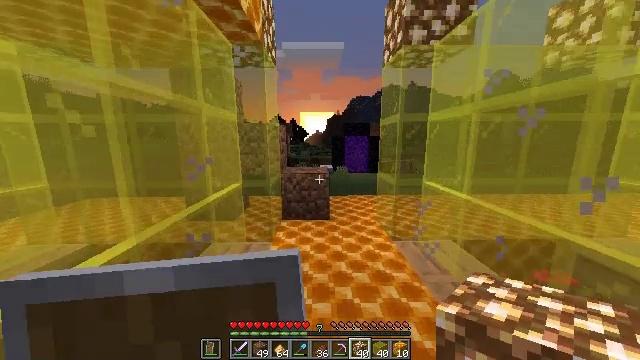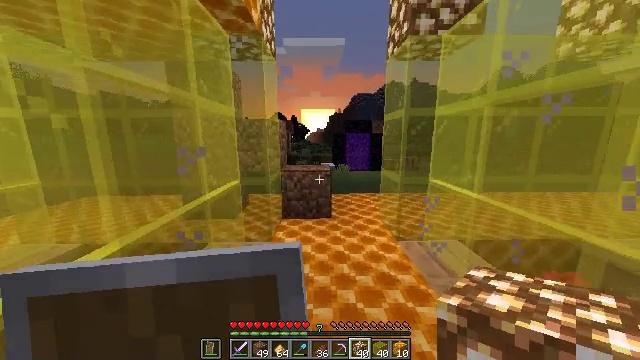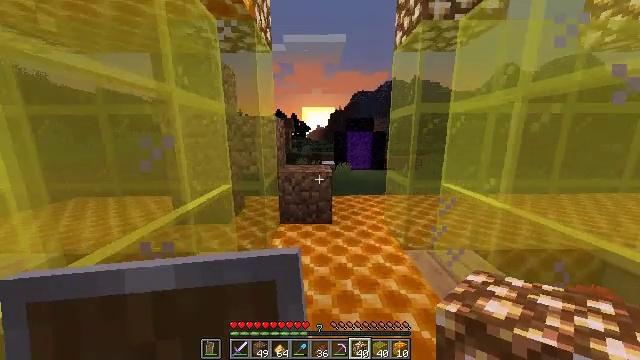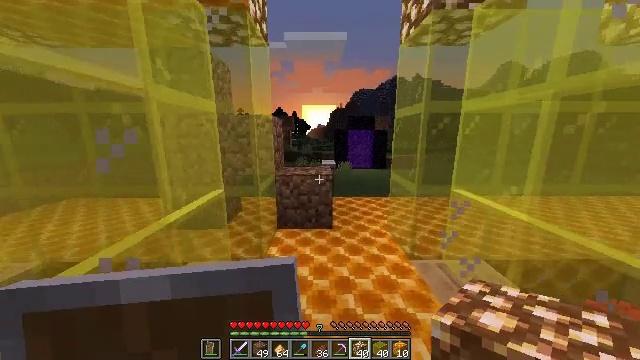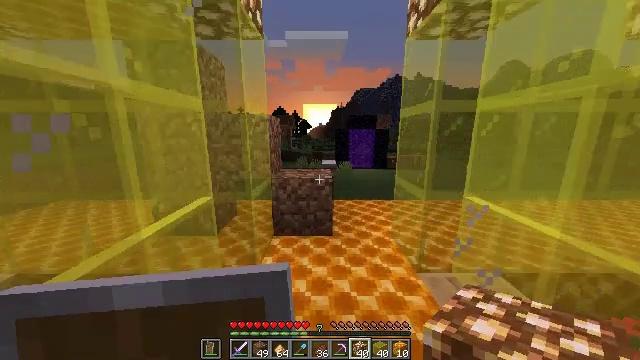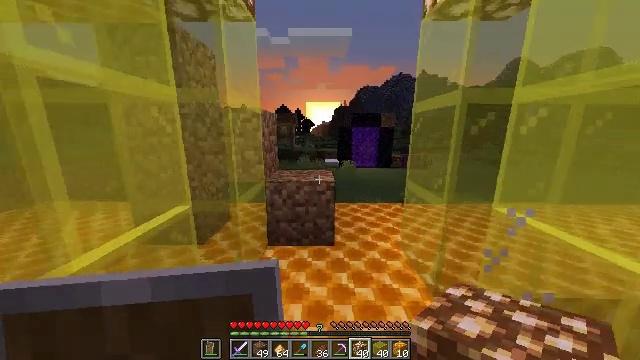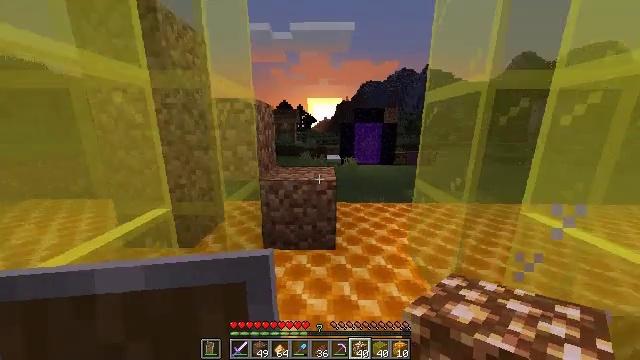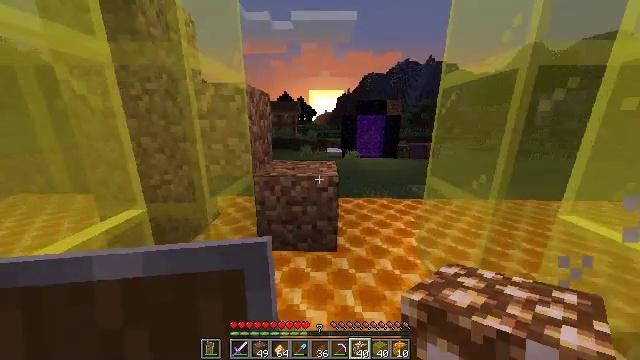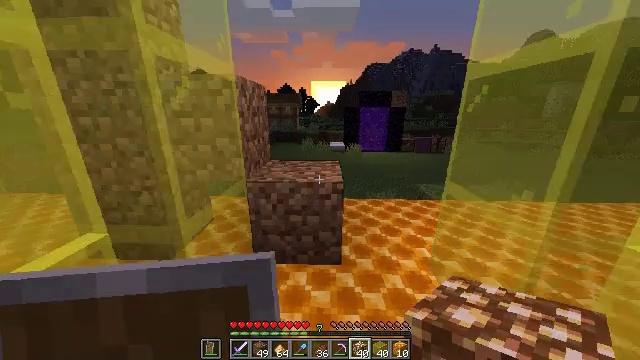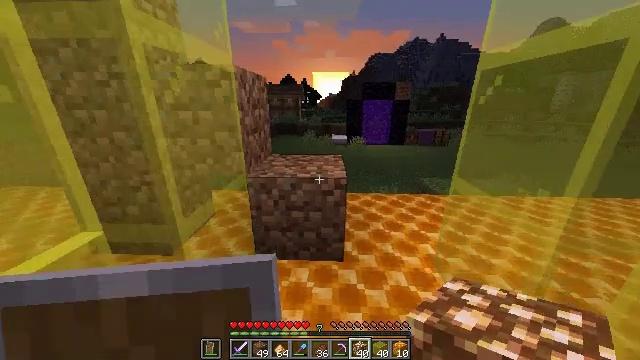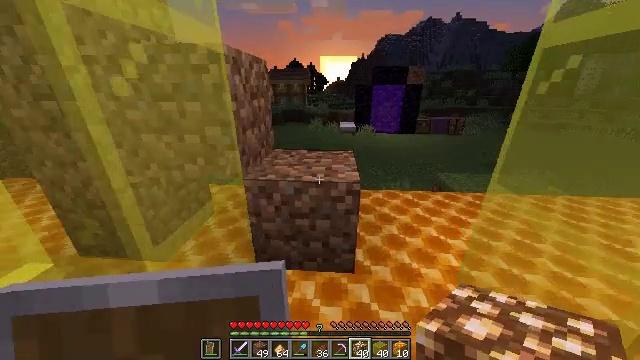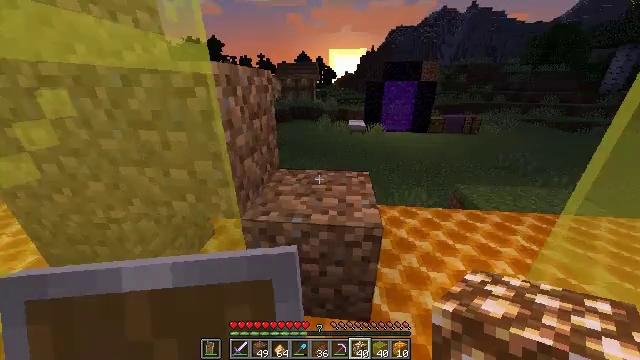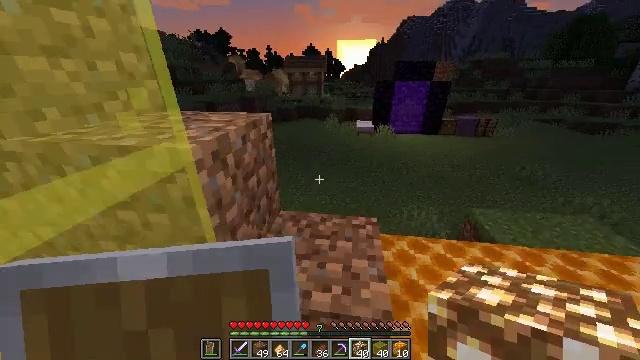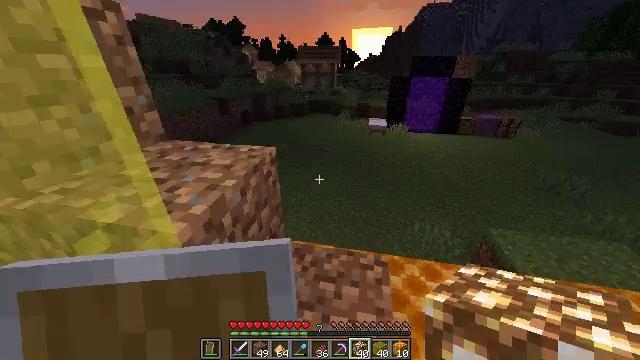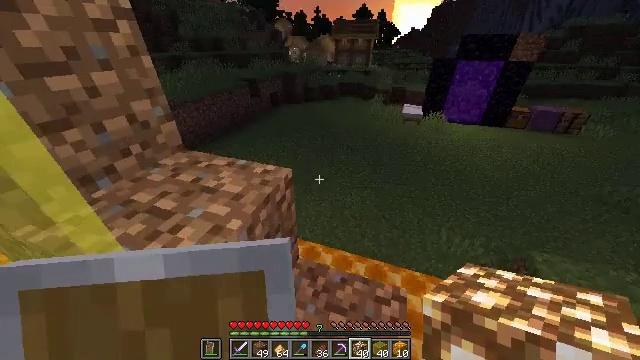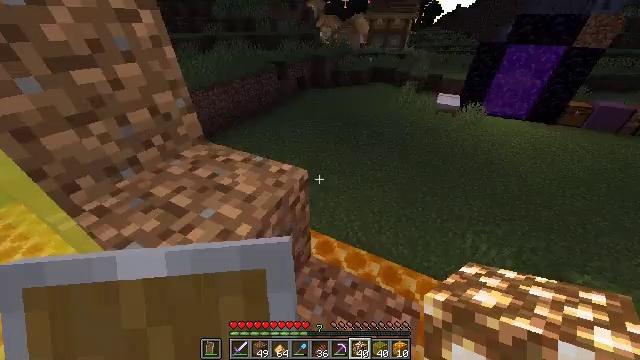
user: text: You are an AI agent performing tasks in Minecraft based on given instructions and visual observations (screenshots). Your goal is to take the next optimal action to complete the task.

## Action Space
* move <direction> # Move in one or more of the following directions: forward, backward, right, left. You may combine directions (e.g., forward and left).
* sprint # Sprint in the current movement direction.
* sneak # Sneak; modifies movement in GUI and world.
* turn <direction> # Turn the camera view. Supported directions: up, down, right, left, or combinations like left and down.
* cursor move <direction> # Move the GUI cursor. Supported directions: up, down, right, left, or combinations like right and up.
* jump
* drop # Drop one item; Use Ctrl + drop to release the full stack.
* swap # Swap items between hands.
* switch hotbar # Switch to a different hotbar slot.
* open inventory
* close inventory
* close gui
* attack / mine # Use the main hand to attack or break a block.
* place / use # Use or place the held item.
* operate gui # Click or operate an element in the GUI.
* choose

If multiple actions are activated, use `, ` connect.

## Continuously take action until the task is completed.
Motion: motion action
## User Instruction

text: Destroy the glowstone to harvest components.
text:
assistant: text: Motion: move forward
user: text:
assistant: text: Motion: move forward
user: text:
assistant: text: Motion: move forward
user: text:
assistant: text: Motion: move forward
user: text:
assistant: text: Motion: move forward
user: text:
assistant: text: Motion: move forward, turn down
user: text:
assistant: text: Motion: move forward, turn down
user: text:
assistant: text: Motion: move forward, turn down
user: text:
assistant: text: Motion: move forward, turn down
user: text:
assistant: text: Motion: move forward, turn left and down
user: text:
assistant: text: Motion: move forward, turn left and down, jump
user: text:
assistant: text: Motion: move forward, turn left and down, jump
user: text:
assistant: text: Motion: move forward, turn left and down, jump
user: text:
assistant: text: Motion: move forward, turn left and down, jump
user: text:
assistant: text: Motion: turn left and down
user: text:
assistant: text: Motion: turn left and down
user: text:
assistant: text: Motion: turn left
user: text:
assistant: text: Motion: turn left
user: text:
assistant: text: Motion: turn left
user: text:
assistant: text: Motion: no_op
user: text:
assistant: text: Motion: no_op
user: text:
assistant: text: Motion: no_op
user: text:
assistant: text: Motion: turn right
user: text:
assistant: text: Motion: move forward, turn right, jump
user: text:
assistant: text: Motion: move forward, jump
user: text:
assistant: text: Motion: move forward, jump
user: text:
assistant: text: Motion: move forward, turn left and up
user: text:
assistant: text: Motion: move forward, turn left and up
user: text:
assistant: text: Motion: move forward
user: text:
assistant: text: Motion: no_op